Aerial crown-view tile of a tropical tree (Barro Colorado Island, Panama), acquired 20250414:
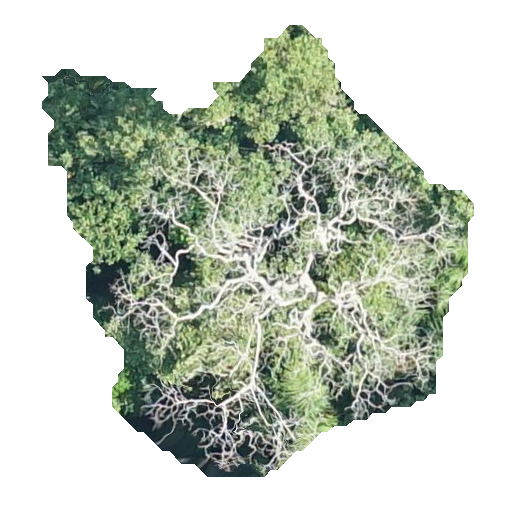
Species: Dipteryx oleifera
GBIF accepted scientific name: Dipteryx oleifera
Crown area: 185.809 m²